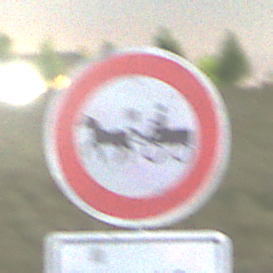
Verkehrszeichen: VerbotGespannfuhrwerke
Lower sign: ZeitangabenMitBeschraenkungAufWochentage8
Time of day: Night
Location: Outdoor (Nature)
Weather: Clear
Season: NotSpecified
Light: Natural